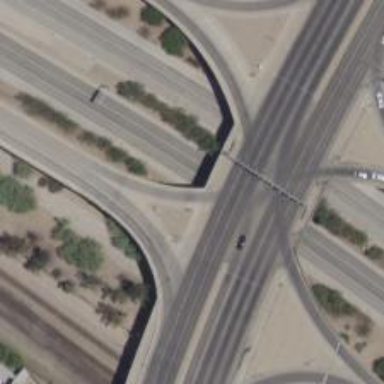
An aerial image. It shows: Trunk_link highway on bridge.